Question: I have a kendo grid, and i am using multiple selection drag and drop functionality in it. When i click on row/record and drag it to another grid, it is showing some shadow, which is not looking good. I dont know why it is happening. I want to remove this shadow. Please provide some solution. Thanks in advance.
My kendo grid code is
'''
$('#MappedSecurity_Grid').kendoGrid({
scrollable: true,
sortable: {
mode: "single",
allowUnsort: false
},
pageable: false,
selectable: "multiple, row",
height: 500,
dataSource: {
data: data,
schema: {
model: {
id: 'Id',
fields: { Text: { type: "string" } }
}
}
},
columns: [{ field: "Text", title: "<b>" + GetLocalizedString('Category', globalVariables.cultureResources.EOR) + "</b>" }],
}).addClass("draggable-grid");
'''
My code for drag and drop is here
'''
$("#MappedSecurity_Grid").kendoDraggable({
filter: "tbody > tr",
group: "gridGroup",
//axis: "y",
hint: function (itemClicked) {
var helper = $('<div class="k-grid k-widget drag-helper"/>');
if (!itemClicked.hasClass(selectedClass)) {
itemClicked.addClass(selectedClass).siblings().removeClass(selectedClass);
}
var elements = itemClicked.parent().children('.' + selectedClass).clone();
itemClicked.data('multidrag', elements).siblings('.' + selectedClass).remove();
return helper.append(elements);
}
});
'''

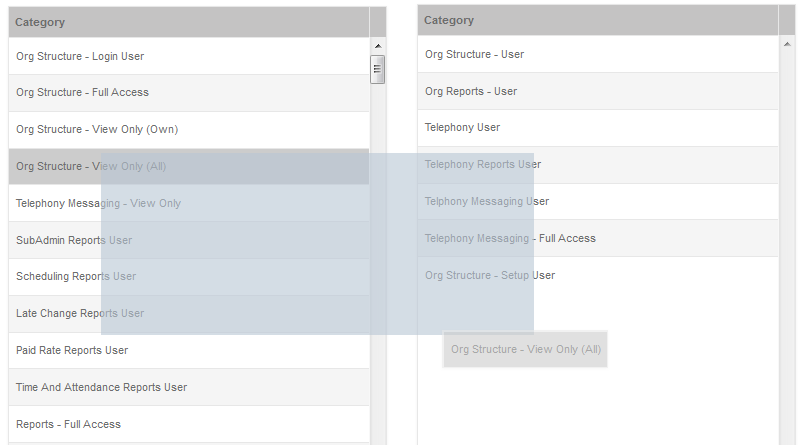
Answer: In kendoGrid constructor
'''
dataBound:function(){
this.selectable.userEvents._events.move = null;//disable marquee
}
'''